Interaction volume radius: 5 \u00c5
Interaction volume height: 25 \u00c5
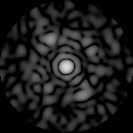
Disorder parameter: 0.8257